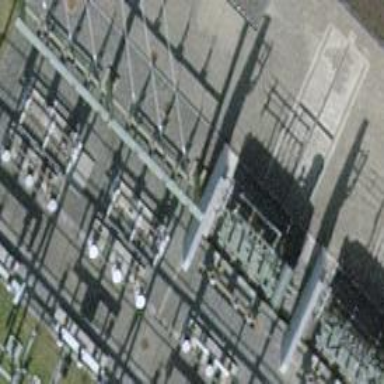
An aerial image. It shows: Power line in the image.